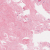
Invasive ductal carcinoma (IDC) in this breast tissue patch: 0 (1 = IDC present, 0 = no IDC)